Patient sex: M
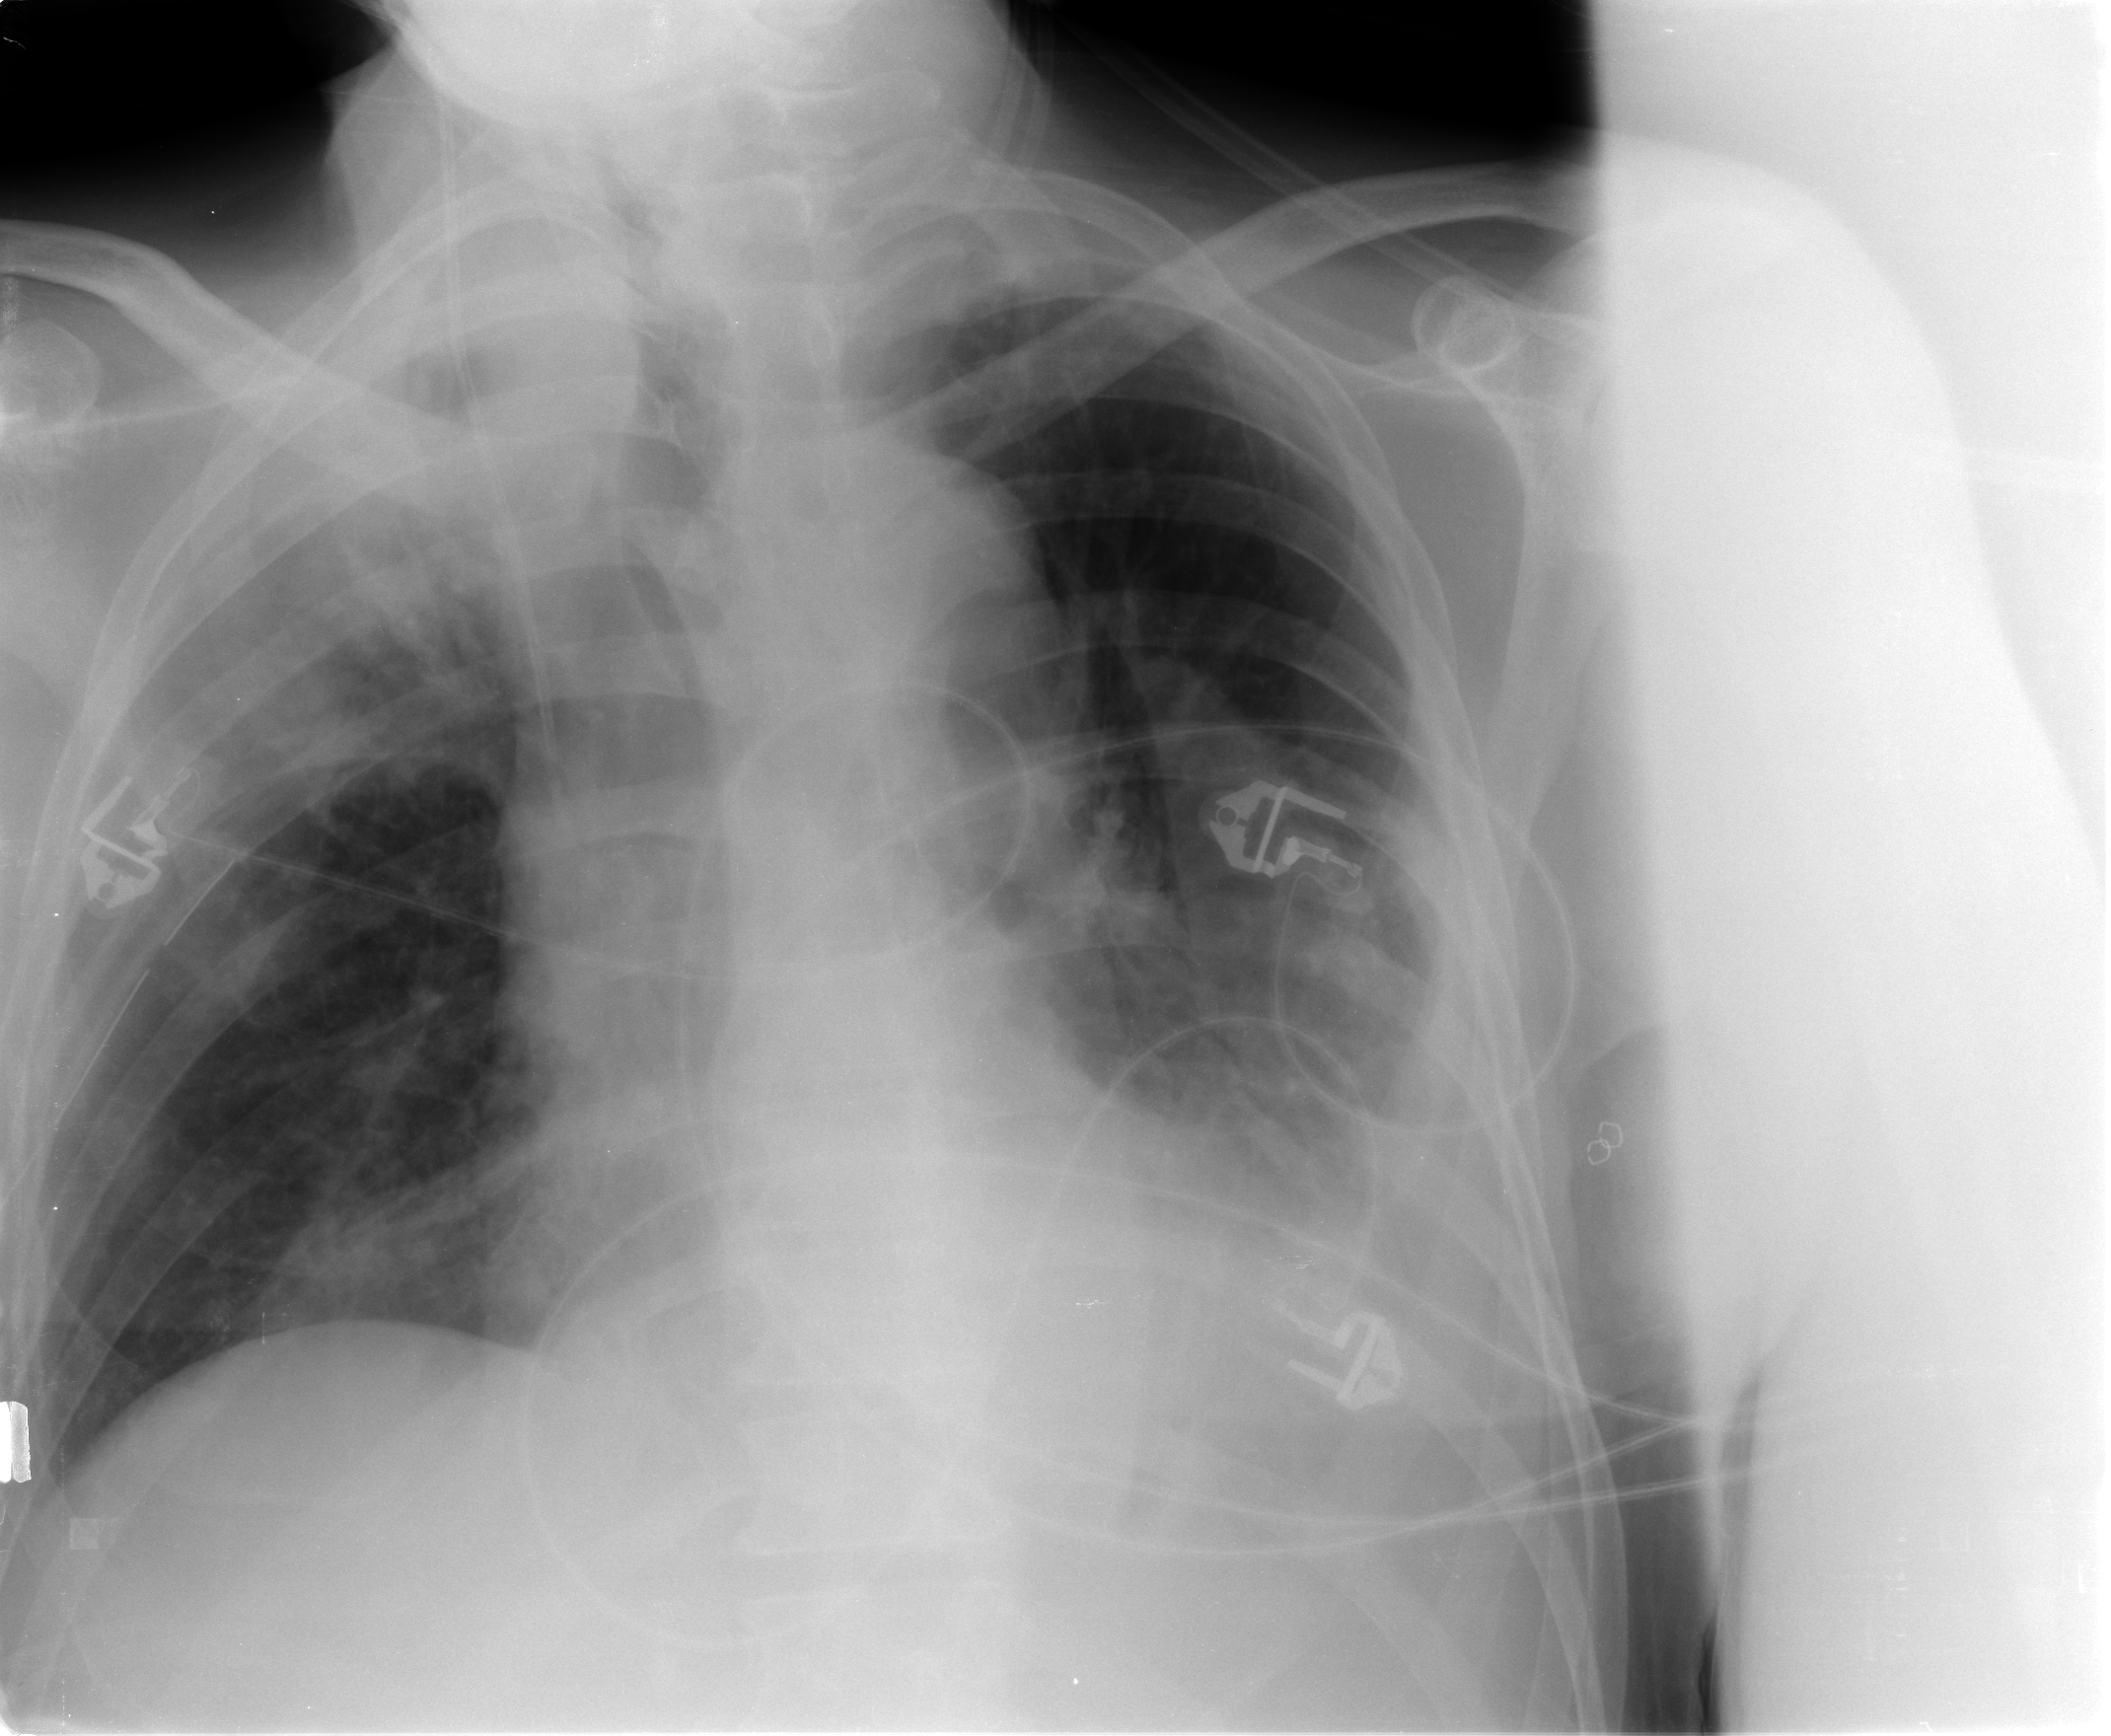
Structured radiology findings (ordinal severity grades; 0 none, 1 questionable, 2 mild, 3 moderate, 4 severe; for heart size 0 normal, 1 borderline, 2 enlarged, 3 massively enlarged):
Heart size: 0
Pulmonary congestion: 1
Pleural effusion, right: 0
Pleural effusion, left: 3
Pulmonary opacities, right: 3
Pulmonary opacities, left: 2
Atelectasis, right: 3
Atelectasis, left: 2